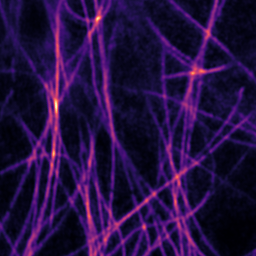
Label: Super-resolution Microtubules image